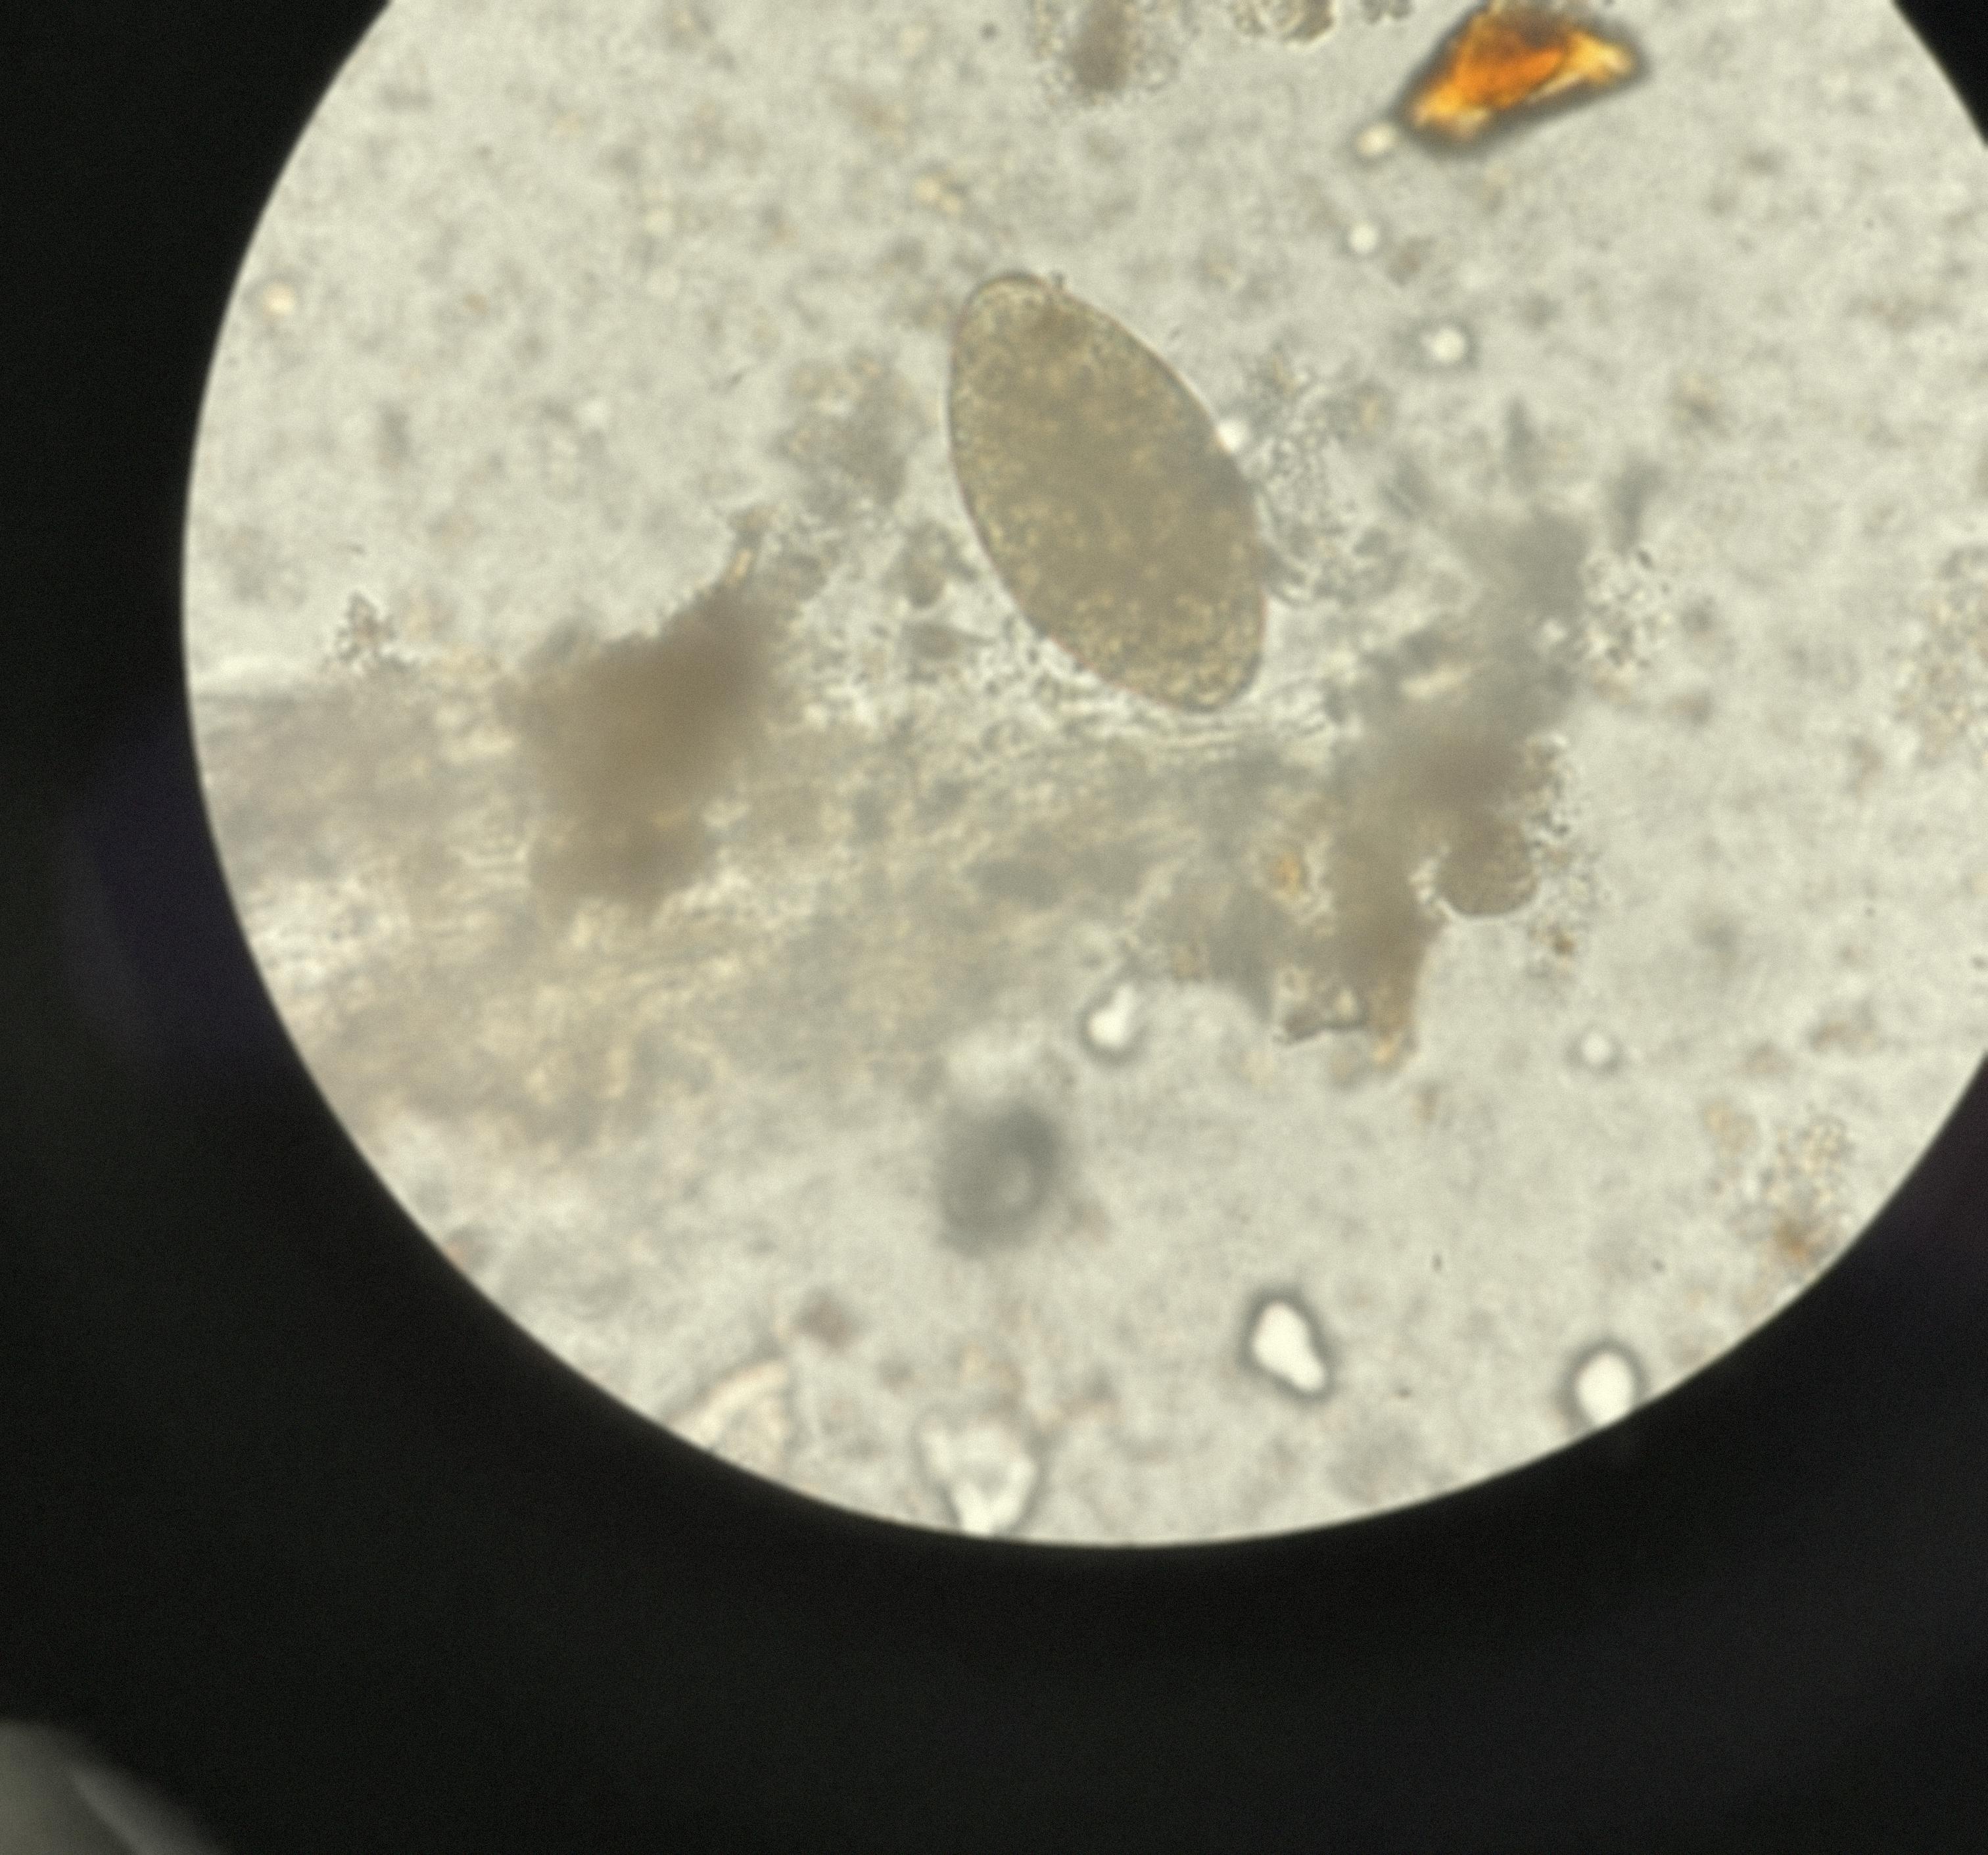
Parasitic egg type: Fasciolopsis buski